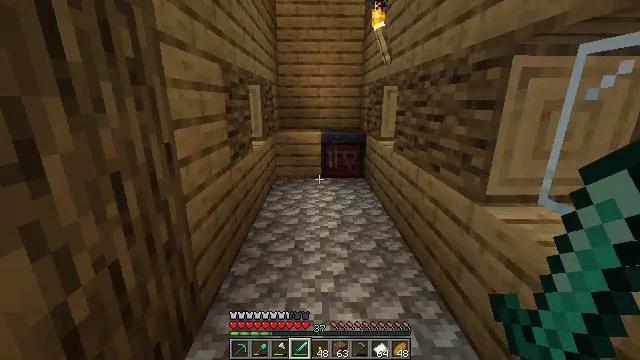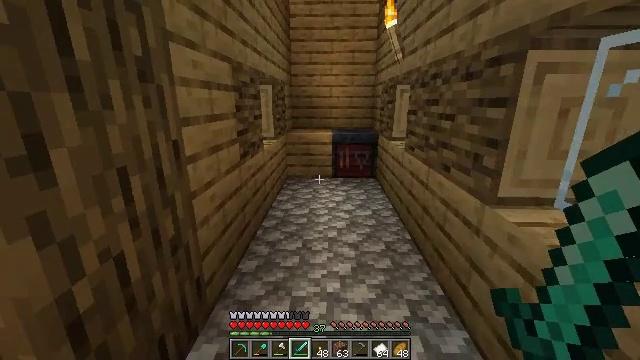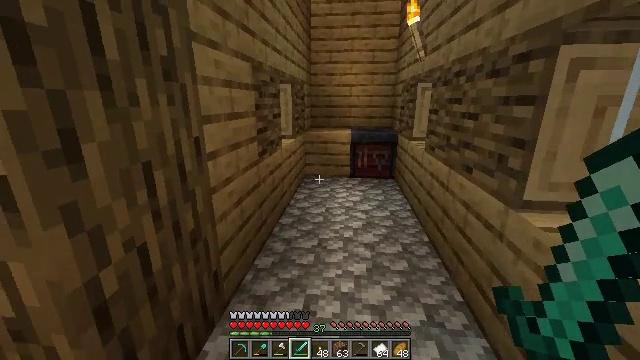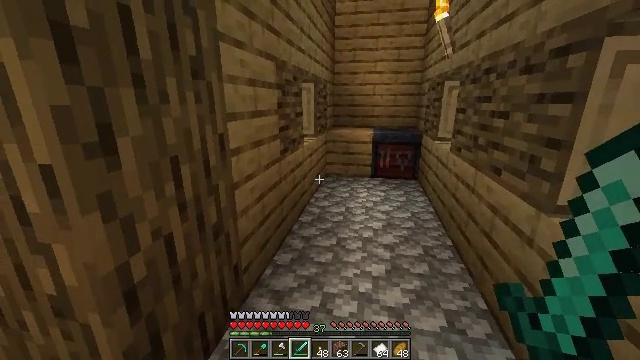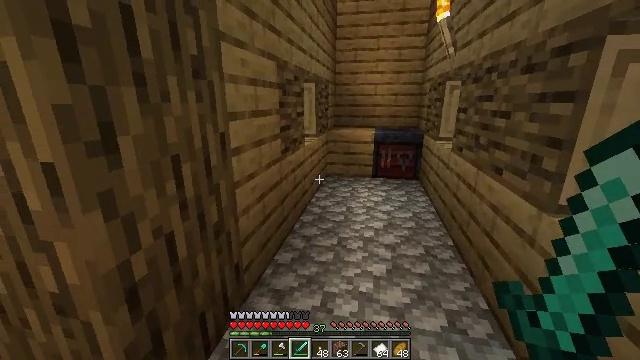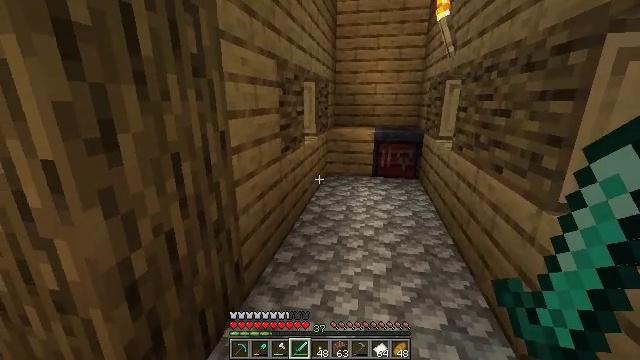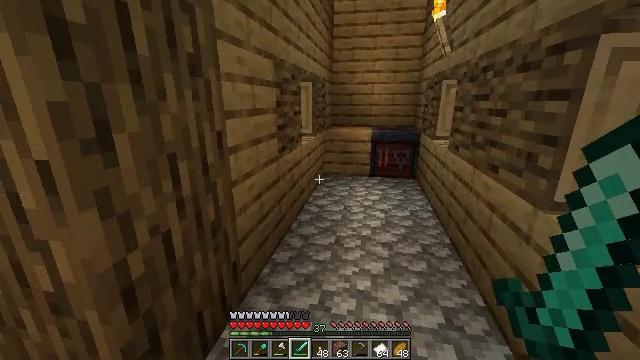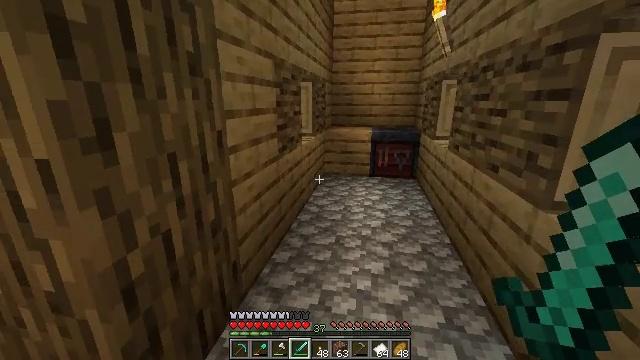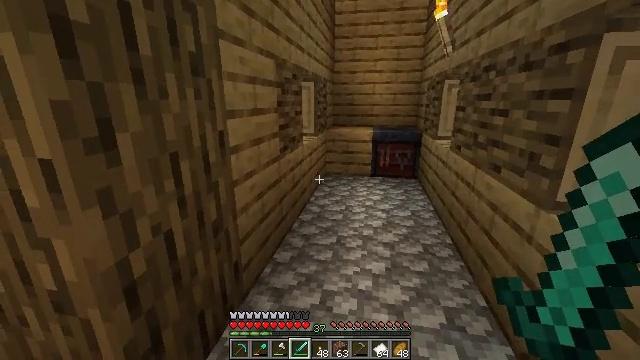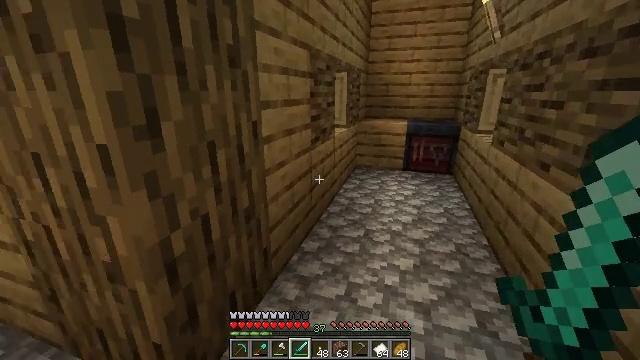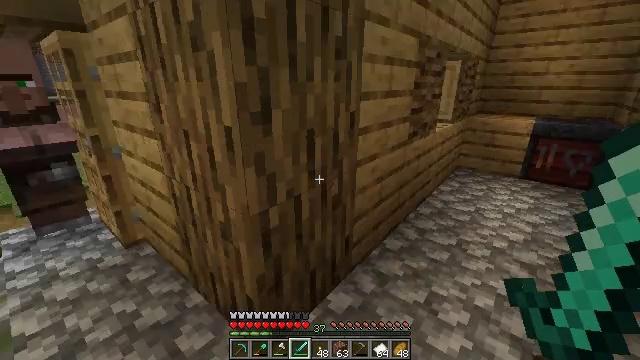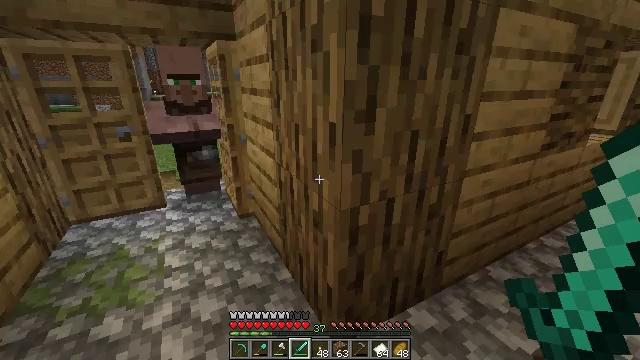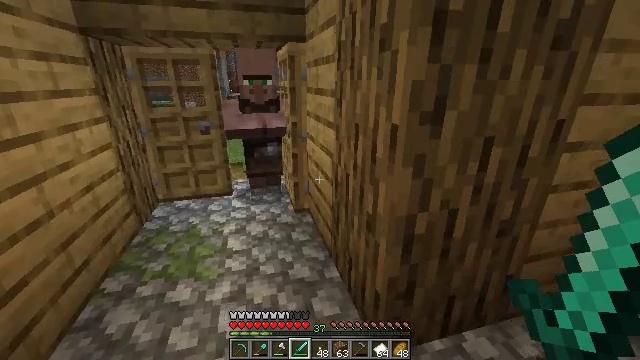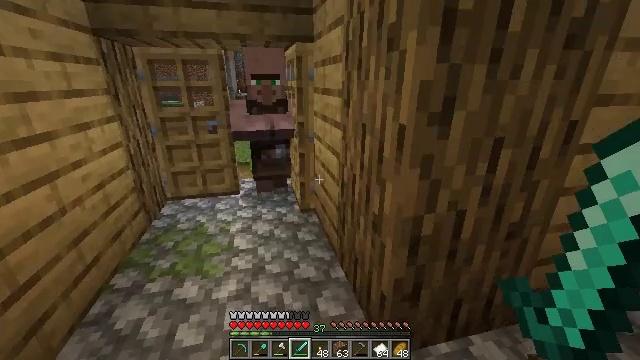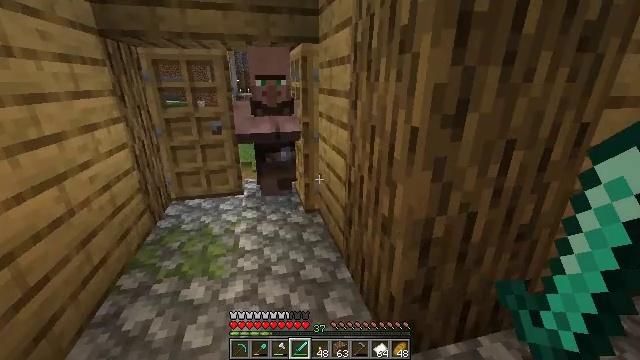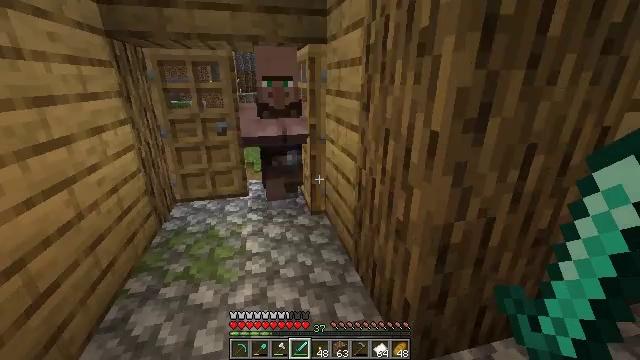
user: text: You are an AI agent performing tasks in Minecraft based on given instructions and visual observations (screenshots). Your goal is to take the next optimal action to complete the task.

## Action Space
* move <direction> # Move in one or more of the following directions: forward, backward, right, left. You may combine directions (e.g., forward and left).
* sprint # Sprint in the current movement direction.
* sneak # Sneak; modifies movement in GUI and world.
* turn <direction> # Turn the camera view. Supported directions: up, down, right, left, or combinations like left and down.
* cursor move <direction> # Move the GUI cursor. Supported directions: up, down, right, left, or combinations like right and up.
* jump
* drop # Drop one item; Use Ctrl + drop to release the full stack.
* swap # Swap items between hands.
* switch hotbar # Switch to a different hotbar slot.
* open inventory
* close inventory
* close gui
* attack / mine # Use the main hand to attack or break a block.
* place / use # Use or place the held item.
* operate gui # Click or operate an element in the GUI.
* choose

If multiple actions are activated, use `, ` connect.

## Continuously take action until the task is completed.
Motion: motion action
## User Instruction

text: Gather the smithing table into your inventory.
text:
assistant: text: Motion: turn left
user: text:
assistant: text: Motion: turn left
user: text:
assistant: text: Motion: turn left
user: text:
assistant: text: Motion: no_op
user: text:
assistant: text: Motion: no_op
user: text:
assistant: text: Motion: no_op
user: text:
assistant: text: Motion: no_op
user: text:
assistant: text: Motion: no_op
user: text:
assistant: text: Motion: turn left and down
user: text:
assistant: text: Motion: turn left and down
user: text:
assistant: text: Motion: turn left
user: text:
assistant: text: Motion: turn left
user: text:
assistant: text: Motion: turn left
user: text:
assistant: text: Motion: move left
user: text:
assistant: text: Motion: move forward and move left
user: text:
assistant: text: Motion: move forward and move left
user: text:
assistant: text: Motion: move forward and move left
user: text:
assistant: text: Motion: move forward and move left
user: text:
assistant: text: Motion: move forward and move left
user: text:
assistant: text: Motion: move forward
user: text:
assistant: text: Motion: no_op
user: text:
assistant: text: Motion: turn right
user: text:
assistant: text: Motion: move right, turn right
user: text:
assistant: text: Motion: move right, turn right
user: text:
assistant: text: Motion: move right, turn right
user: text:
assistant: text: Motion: move right, turn right
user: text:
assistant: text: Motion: move right, turn right
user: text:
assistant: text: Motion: move forward and move right
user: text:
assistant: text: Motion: move forward and move right
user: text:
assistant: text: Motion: move forward and move right